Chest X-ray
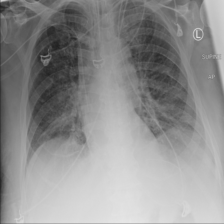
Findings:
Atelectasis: negative
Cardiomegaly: negative
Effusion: negative
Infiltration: negative
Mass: negative
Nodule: negative
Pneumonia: negative
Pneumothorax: negative
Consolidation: negative
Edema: negative
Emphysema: negative
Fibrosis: negative
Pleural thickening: negative
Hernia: negative